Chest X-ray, PA view. Patient: 47 years old, sex M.
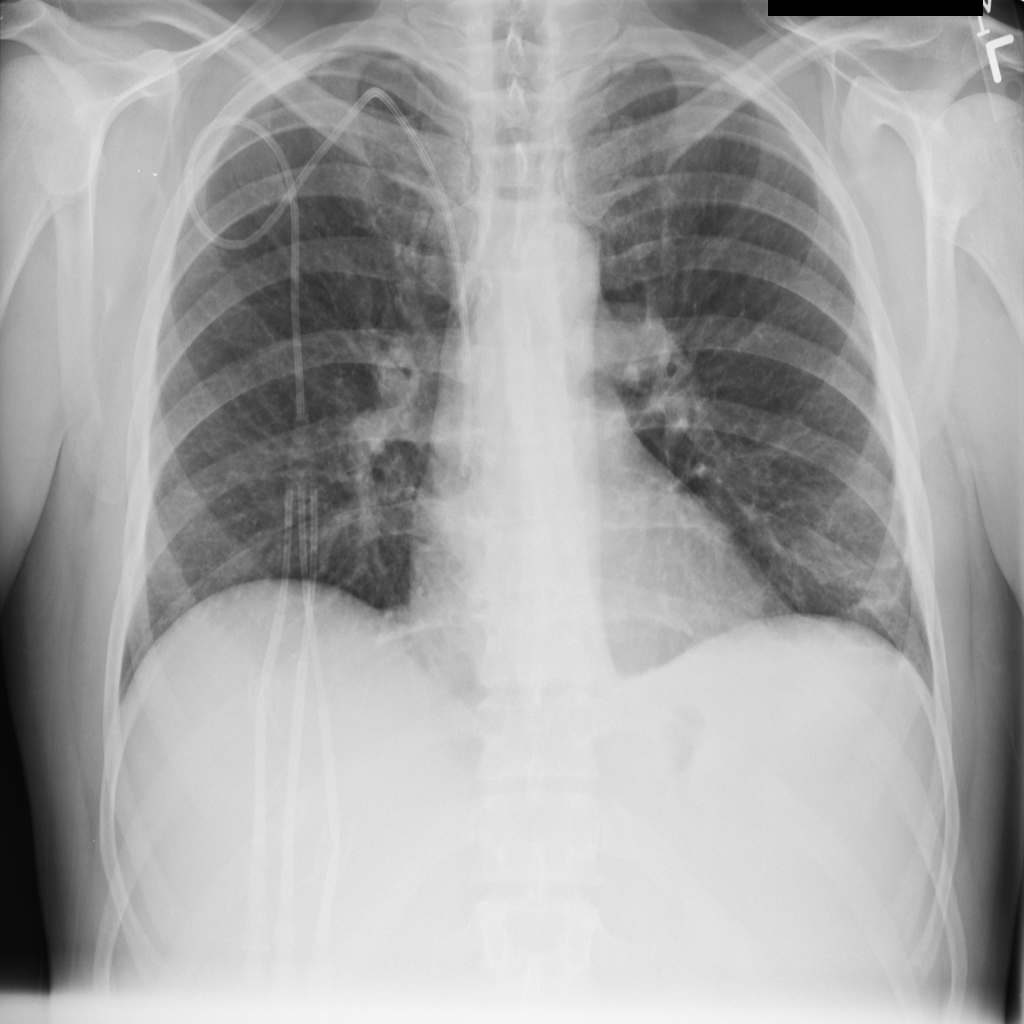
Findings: Effusion